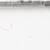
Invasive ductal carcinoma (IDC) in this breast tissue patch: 0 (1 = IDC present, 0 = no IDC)